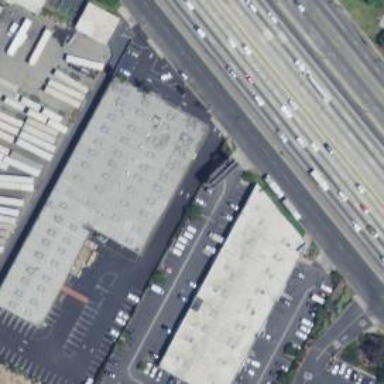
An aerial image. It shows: Industrial building.